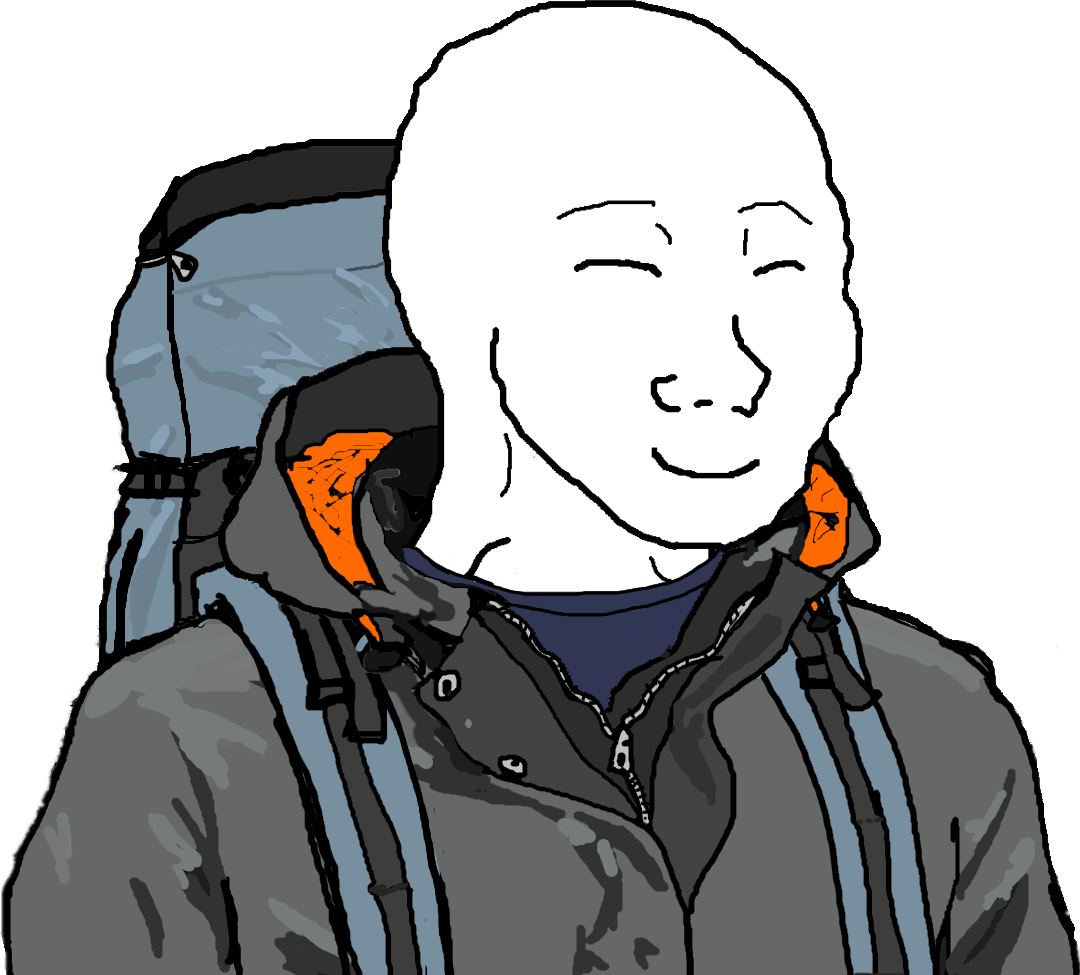
Label: 5_Bloomer